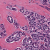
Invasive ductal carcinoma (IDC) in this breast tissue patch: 1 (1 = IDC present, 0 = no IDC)